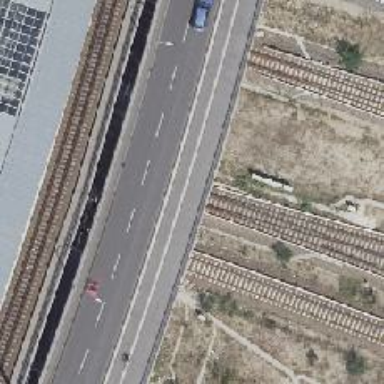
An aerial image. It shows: Railway switch.